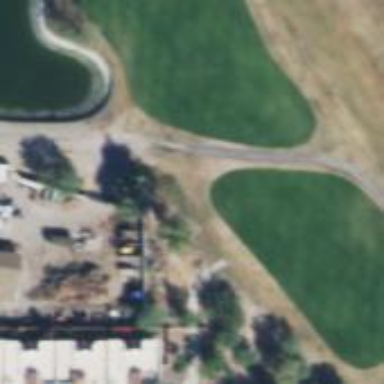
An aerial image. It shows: Golf fairway surrounded by grass.